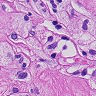
Metastatic tissue present: yes